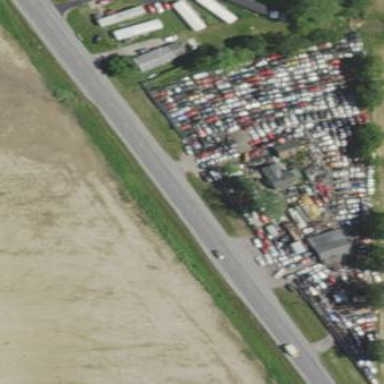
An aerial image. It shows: Scrap yard located in industrial area.